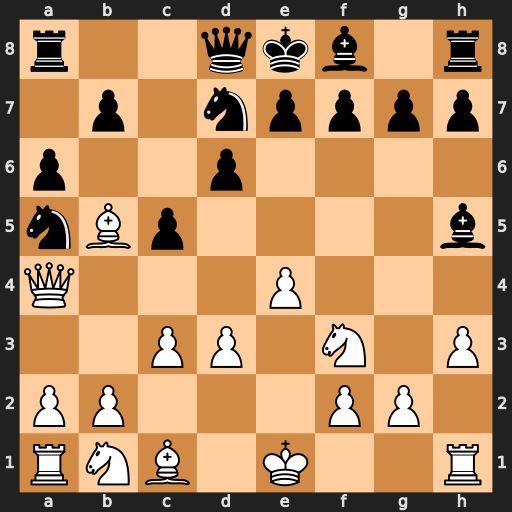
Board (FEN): r2qkb1r/1p1npppp/p2p4/nBp4b/Q3P3/2PP1N1P/PP3PP1/RNB1K2R
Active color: w
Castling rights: KQkq
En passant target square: -
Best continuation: Bxd7+ Qxd7 Qxa5